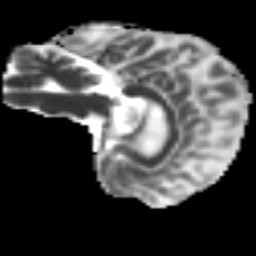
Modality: MD
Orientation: sagittal
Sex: male
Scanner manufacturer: ge
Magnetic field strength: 3 T
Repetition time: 7 s
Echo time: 0.08 s